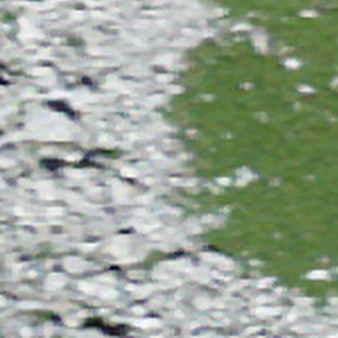
Label: bouldering_area